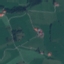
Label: Pasture